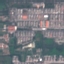
Land use / land cover: Residential